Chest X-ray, PA view. Patient: 47 years old, sex M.
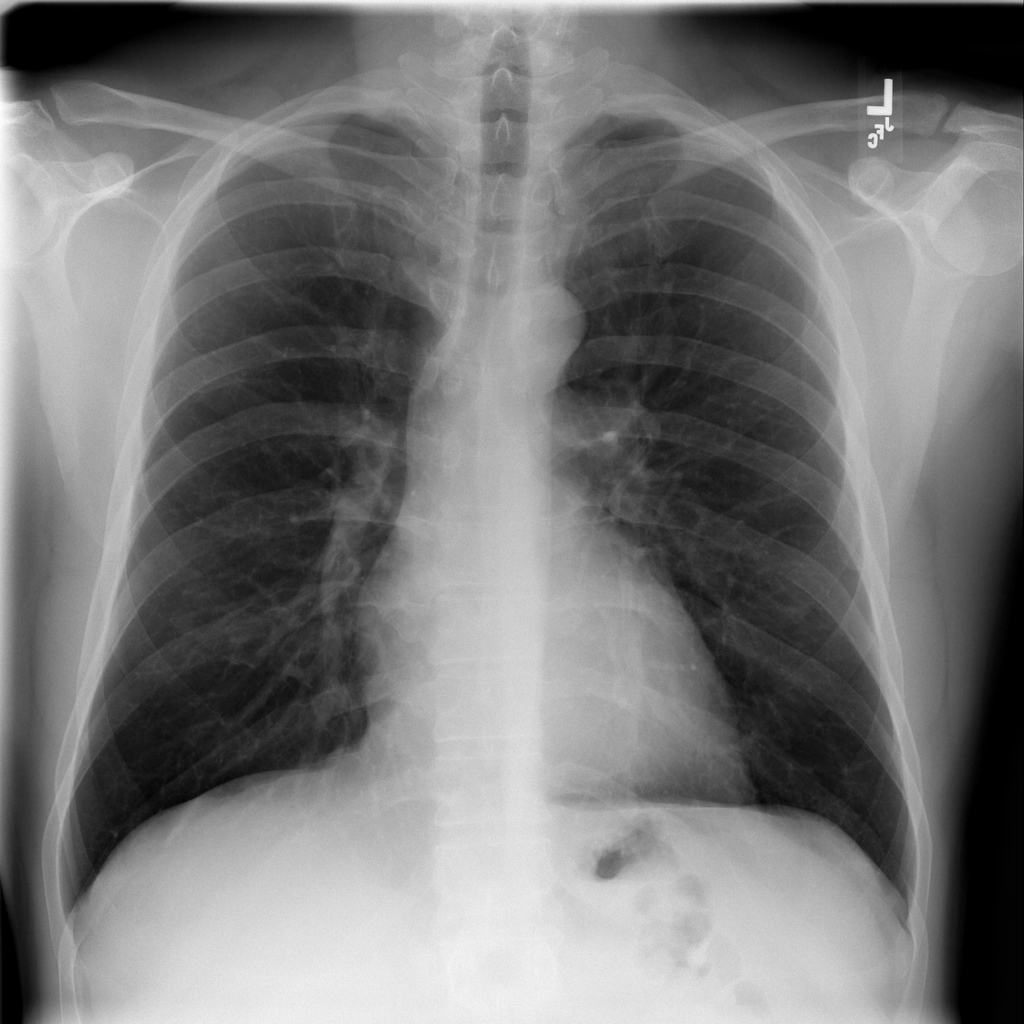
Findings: No Finding